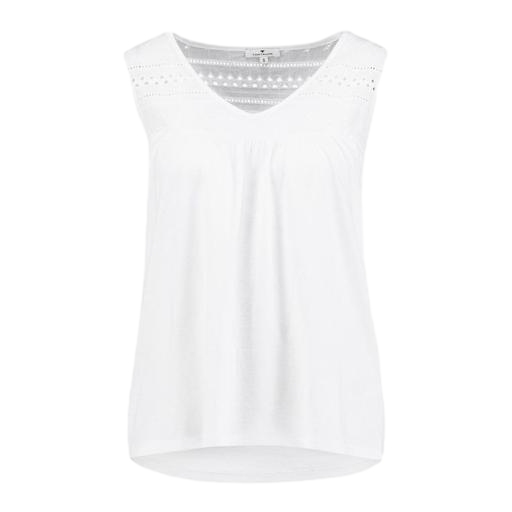
white lace-front jersey top, white sleeveless eyelet top, white plus size sleeveless shirt, white background